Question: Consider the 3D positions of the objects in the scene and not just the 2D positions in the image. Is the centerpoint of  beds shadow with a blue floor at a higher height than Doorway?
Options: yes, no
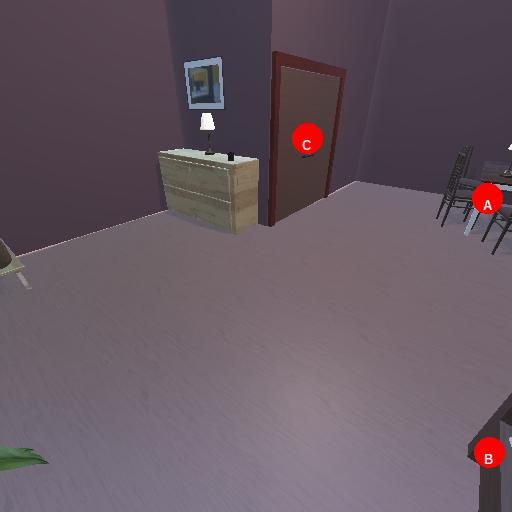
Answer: yes